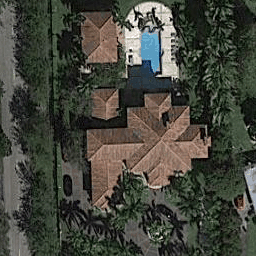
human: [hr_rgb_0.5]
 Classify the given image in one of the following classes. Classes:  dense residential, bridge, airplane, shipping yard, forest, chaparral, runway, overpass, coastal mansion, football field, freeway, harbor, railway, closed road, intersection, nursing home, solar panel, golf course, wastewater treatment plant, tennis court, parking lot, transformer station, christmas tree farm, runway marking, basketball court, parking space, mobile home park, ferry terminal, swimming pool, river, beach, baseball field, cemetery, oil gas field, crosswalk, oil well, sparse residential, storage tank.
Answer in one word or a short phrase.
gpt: coastal mansion